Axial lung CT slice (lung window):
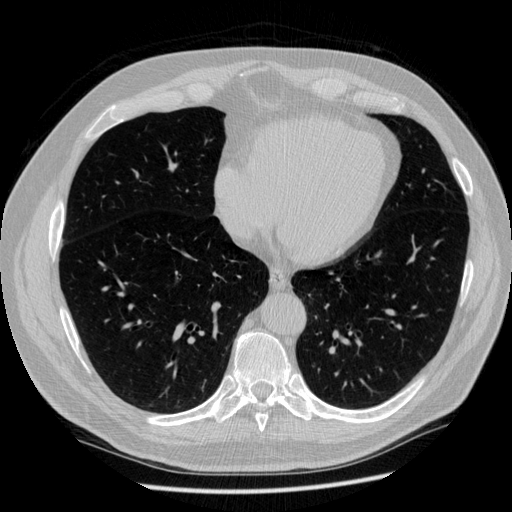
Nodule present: no